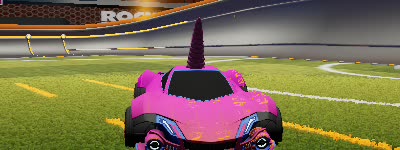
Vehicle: werewolf